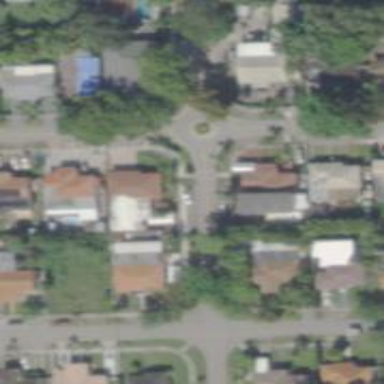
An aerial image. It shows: Residential road with roundabout.